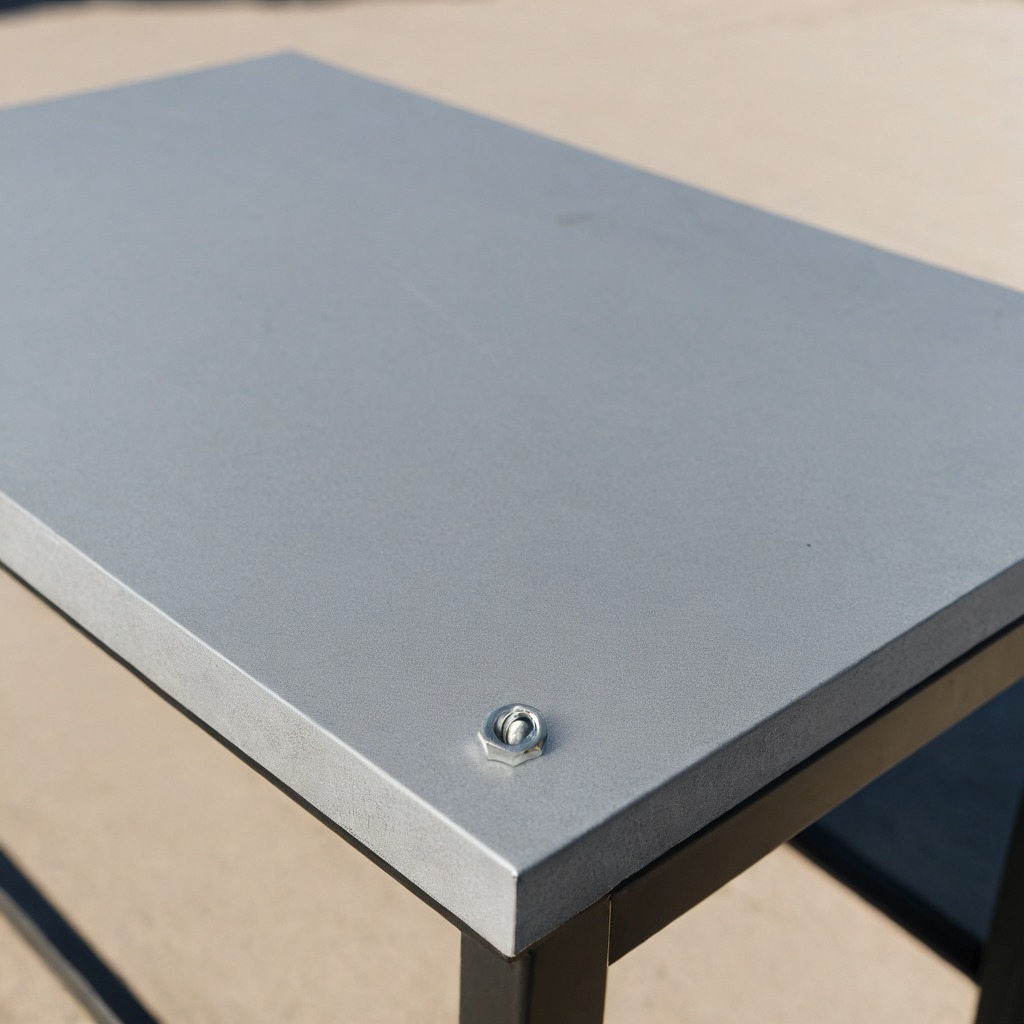
A metal nut is lying on the table.